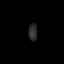
Tissue: lung
Cell type: Myeloid cells
Senescence score: 0.2221
Nuclear area (px): 150
Mean DAPI intensity: 43.967